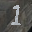
Label: 1